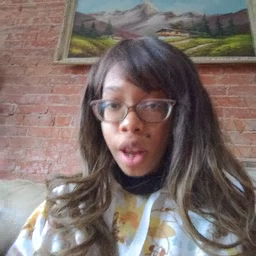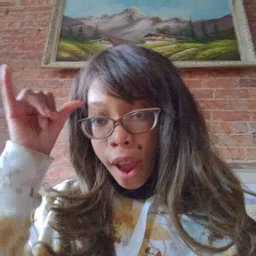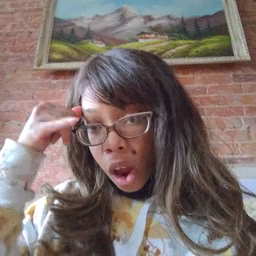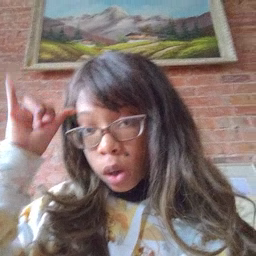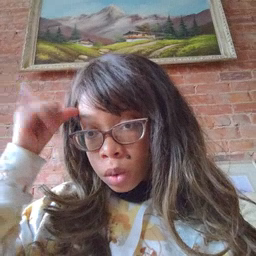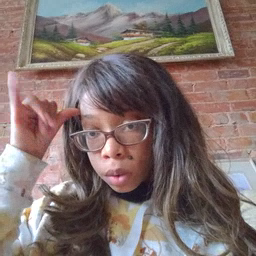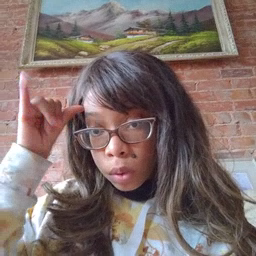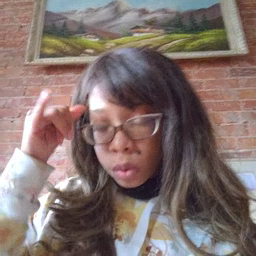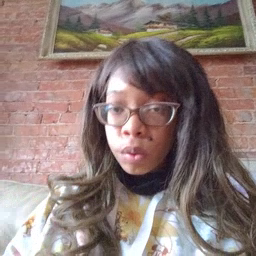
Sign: cow